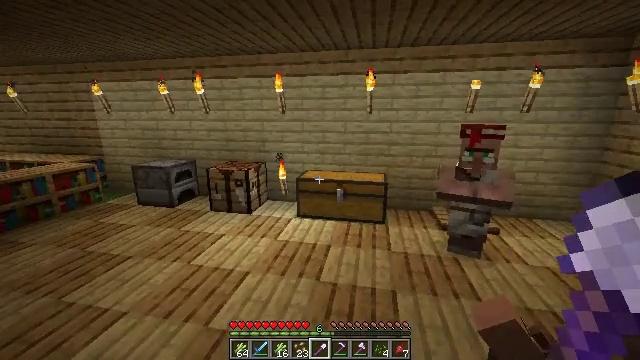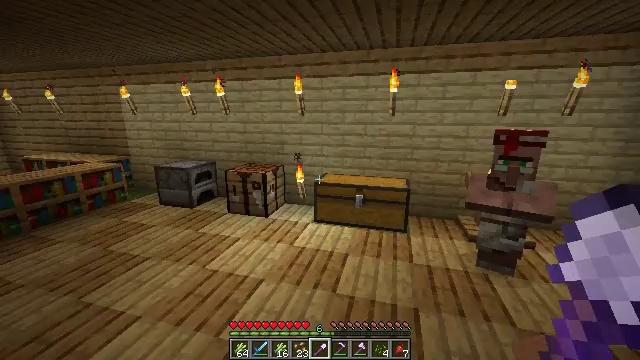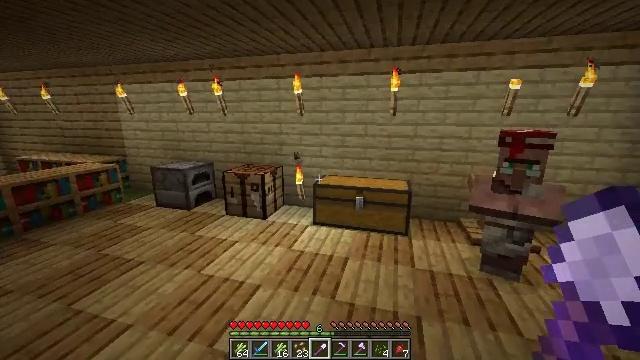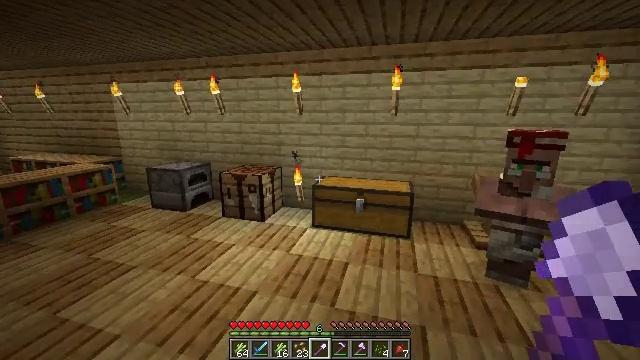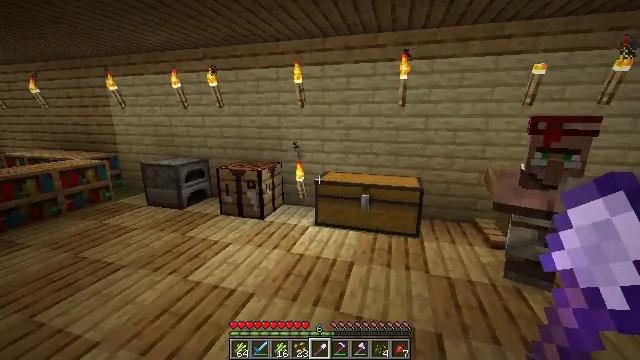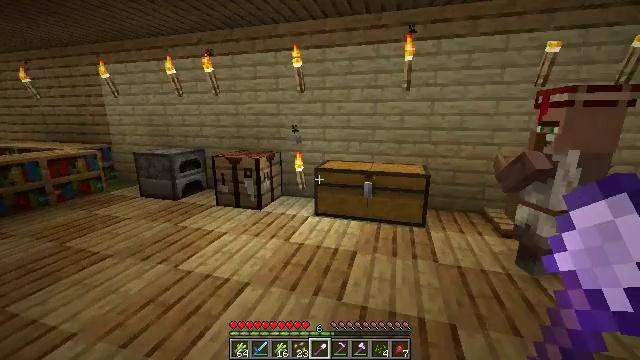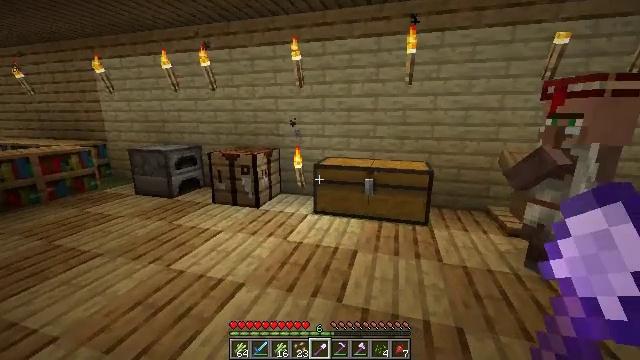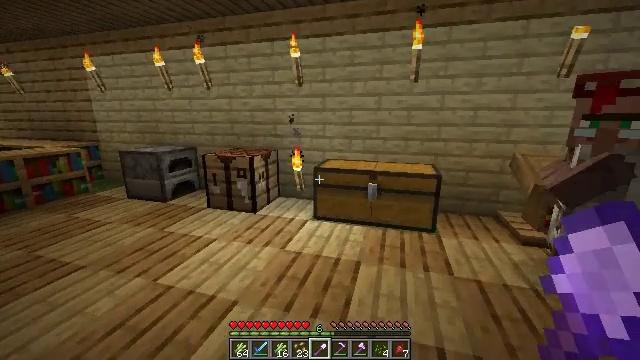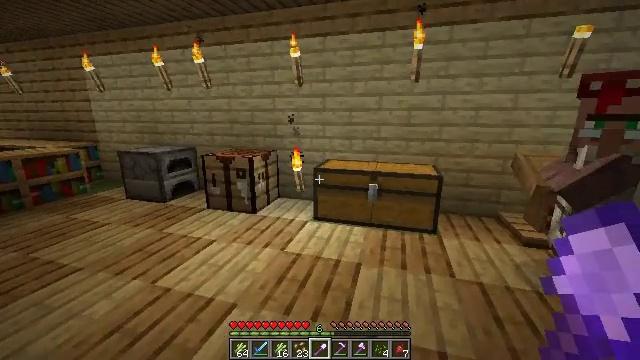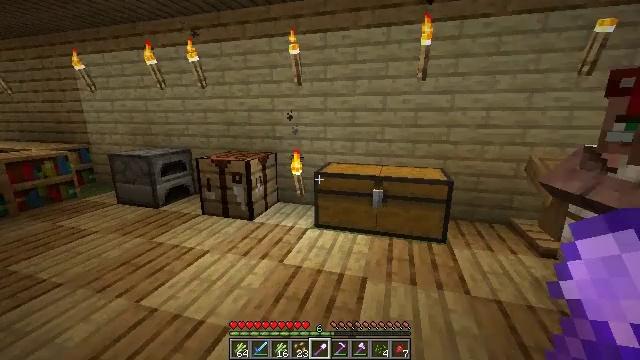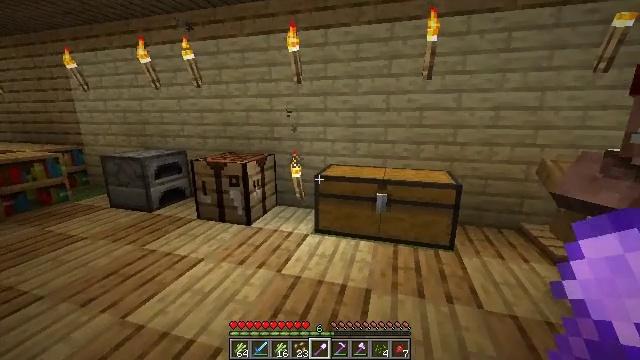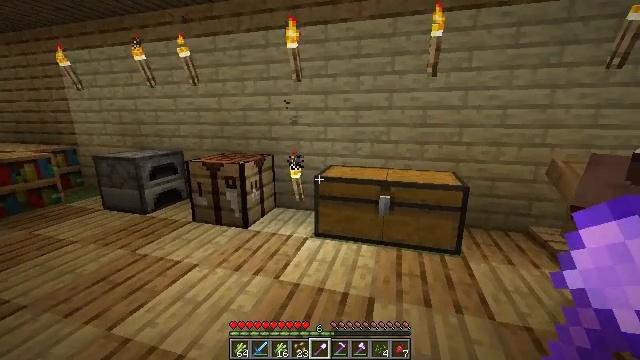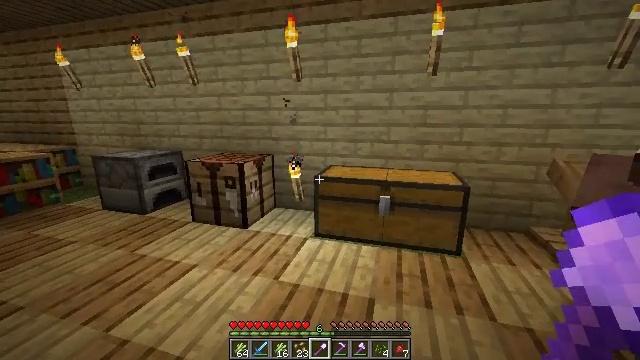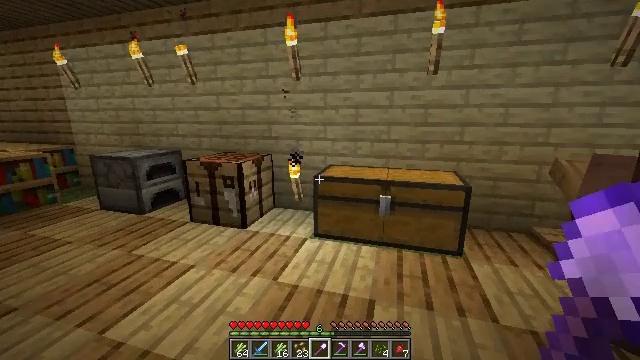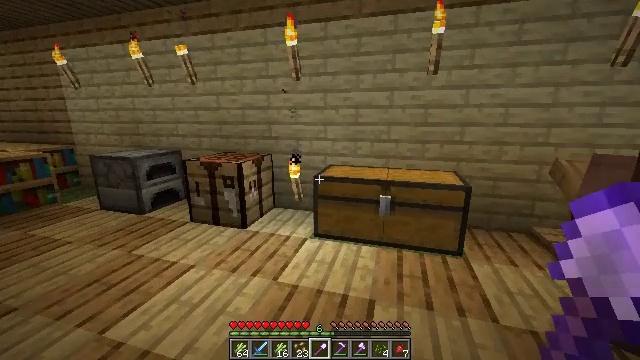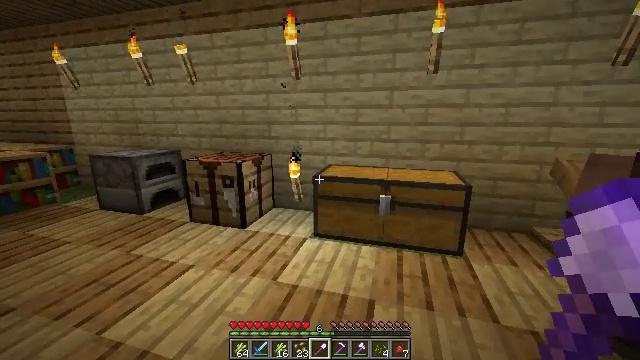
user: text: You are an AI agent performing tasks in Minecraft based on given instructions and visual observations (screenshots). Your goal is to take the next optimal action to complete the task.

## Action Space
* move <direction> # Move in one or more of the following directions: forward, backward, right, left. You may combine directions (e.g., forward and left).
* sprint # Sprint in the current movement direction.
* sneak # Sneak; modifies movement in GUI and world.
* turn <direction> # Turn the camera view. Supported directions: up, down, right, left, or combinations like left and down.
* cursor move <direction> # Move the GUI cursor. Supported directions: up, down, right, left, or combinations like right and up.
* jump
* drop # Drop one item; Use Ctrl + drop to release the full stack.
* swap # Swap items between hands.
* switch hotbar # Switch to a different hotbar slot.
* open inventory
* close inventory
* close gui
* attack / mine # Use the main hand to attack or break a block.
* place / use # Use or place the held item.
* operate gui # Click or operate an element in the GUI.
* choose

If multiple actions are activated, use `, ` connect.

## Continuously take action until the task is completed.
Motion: motion action
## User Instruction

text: Interact with the crafting table to craft paper.
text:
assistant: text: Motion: move forward, turn left
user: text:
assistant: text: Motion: move forward
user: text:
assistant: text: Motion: move forward
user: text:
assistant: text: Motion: move forward
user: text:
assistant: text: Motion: move forward
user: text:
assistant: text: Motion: move forward
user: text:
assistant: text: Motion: move forward
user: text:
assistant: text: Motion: move forward
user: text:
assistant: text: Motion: move forward
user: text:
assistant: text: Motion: no_op
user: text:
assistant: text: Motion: no_op
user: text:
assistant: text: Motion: no_op
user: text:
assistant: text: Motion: no_op
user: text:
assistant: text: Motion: no_op
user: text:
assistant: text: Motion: no_op
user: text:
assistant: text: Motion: no_op
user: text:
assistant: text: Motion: no_op
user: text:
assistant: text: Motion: turn left and up
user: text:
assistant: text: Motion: no_op
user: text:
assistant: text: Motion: no_op
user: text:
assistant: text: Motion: no_op
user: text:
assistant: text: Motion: no_op
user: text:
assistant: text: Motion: no_op
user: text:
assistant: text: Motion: no_op
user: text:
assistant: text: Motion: turn left and down
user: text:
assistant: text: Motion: turn left
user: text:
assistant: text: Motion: turn left
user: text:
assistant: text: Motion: turn left
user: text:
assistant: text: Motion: turn left
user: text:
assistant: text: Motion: turn left